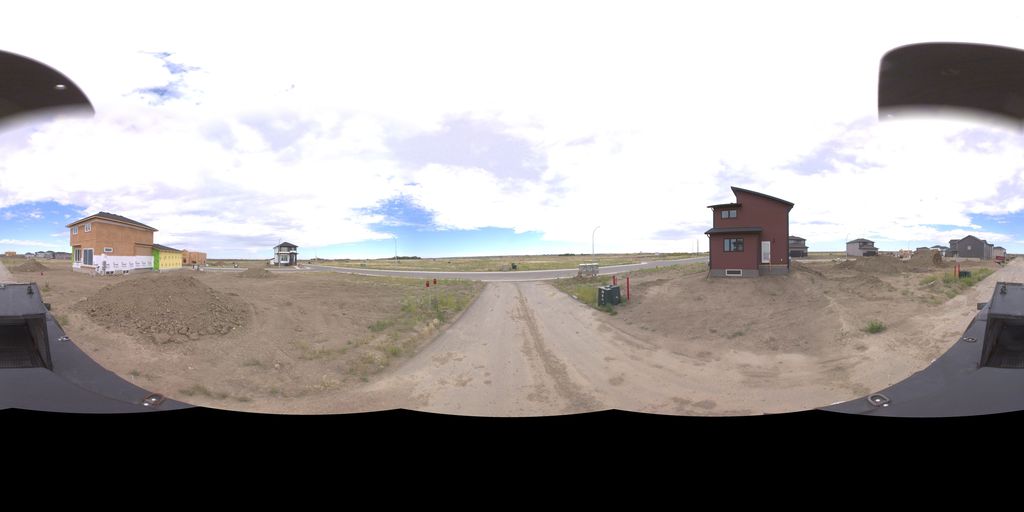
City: saskatoon